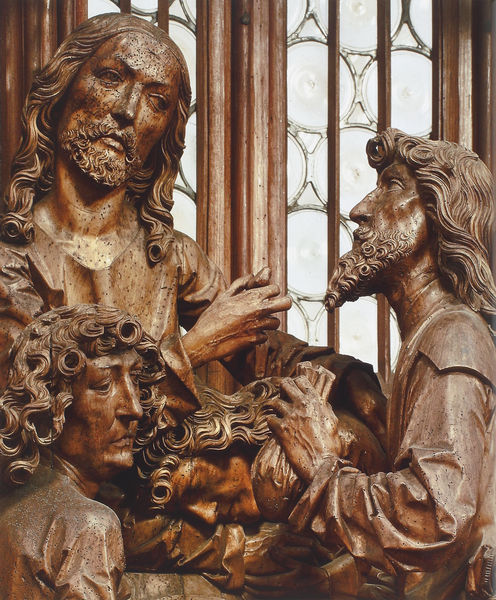
Titel: Rothenburg o. d. Tauber, Stadtpfarrkirche St. Jakob, Heilig-Blut-Altar
Künstler: Tilman Riemenschneider
Standort: Rothenburg, Jakobskirche (EU - D - Sachsen-Anhalt)
Schlagwörter: gruppe, hand, menschen, ausschnitt, fenster, holz, mund, männer, nase, bart, bärte, gesichter, augen, barock, falten, johannes, trauer, hände, kirche, gewand, haare, gotik, locken, traurig, sack, skulptur, liegen, figuren, detail, ernst, plastik, fenter, lockig, beten, altar, hochaltar, schnitzerei, skulpturen, statuen, christus, jesus, leiden, mittelalter, müde, heilige, abendmahl, jünger, schnitzwerk, trösten, holzskulptur, ausstattung, stoss, apostel, butzen, judas, ölberg, haarlocken, busse, riemenschneider, rothenburg, holzplastik, sühne, sacra conversazione, skulpturens, olzlocken, geldsach, holzschuher, riehmenschneider